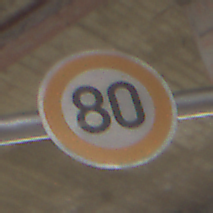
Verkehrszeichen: Geschwindigkeit80
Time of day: Midday
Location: Roofed (Special)
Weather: Overcast
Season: NotSpecified
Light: Natural